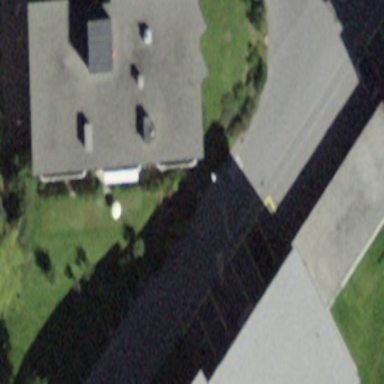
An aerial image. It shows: Building with flat roof.